Question: The code below creates a copy of the application and adds resources to the copy. When you run the copy that has resources in it, first. But when it exits, it exits with Program Compatibility Assistant error:

Image is from Google.
'''
class Program
{
[DllImport("kernel32.dll", CharSet = CharSet.Ansi, SetLastError = true)]
public static extern IntPtr BeginUpdateResource([MarshalAs(UnmanagedType.LPStr)] string filename, bool deleteExistingResources);
[DllImport("kernel32.dll", CharSet = CharSet.Ansi, SetLastError = true)]
public static extern bool UpdateResource(IntPtr resource, [MarshalAs(UnmanagedType.LPStr)] string type, [MarshalAs(UnmanagedType.LPStr)] string name, ushort language, IntPtr data, uint dataSize);
[DllImport("kernel32.dll", SetLastError = true)]
public static extern bool EndUpdateResource(IntPtr resource, bool discardChanges);
private static void modifyResources(string filename)
{
IntPtr handle = BeginUpdateResource(filename, true);
UpdateResource(handle, "10", "1", 0, Marshal.StringToHGlobalAnsi("hello world"), (uint) 11);
EndUpdateResource(handle, false);
}
static void Main(string[] args)
{
string exeFilename = Process.GetCurrentProcess().MainModule.FileName;
string filename = Path.GetFileName(exeFilename);
string anotherFilename = exeFilename.Replace(filename, "_" + filename);
File.Copy(exeFilename, anotherFilename, true);
modifyResources(anotherFilename);
}
}
'''
I don't get it. What mistakes do I make ?
More infos: Win 7 64x, App 86x
---
:
- - - - project as single exe, no extra dlls (since extinguishing my extra dll, no error occurred)- error is not running-code related (empty main method)-
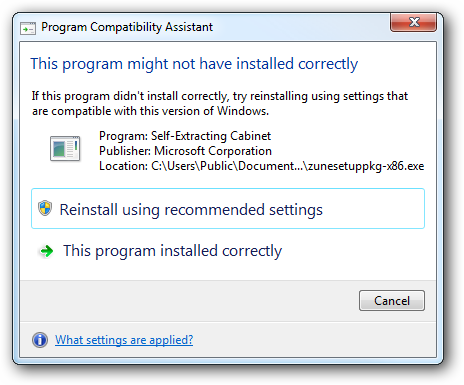
Answer: Problem is the acquisitiveness of people! There are file names that are on Windows. Microsoft seems to prevent people from writing new installers. They spawn to prevent certain software from becoming popular and spreading.
If you use Resource Hacker (tested on Win7):
1. Go to the installation directory of Resource Hacker. Run it, close it. No problem,
2. Rename ResHacker.exe to ResH Installer acker.exe Run it, close it, see the problem.
3. Rename it to ResH 4kj545ui45kj4 acker.exe Run it, close it. No problem.
4. Rename it back to ResHacker.exe
'''
if (exeFilename.Contains("Installer") && exeFile.isCapableOfResourceManipulation())
makeProblem();
else
ignore();
// assembly info is checked too
// confirmed: after removing all unwanted keywords the error stays away
// even in my old project
'''